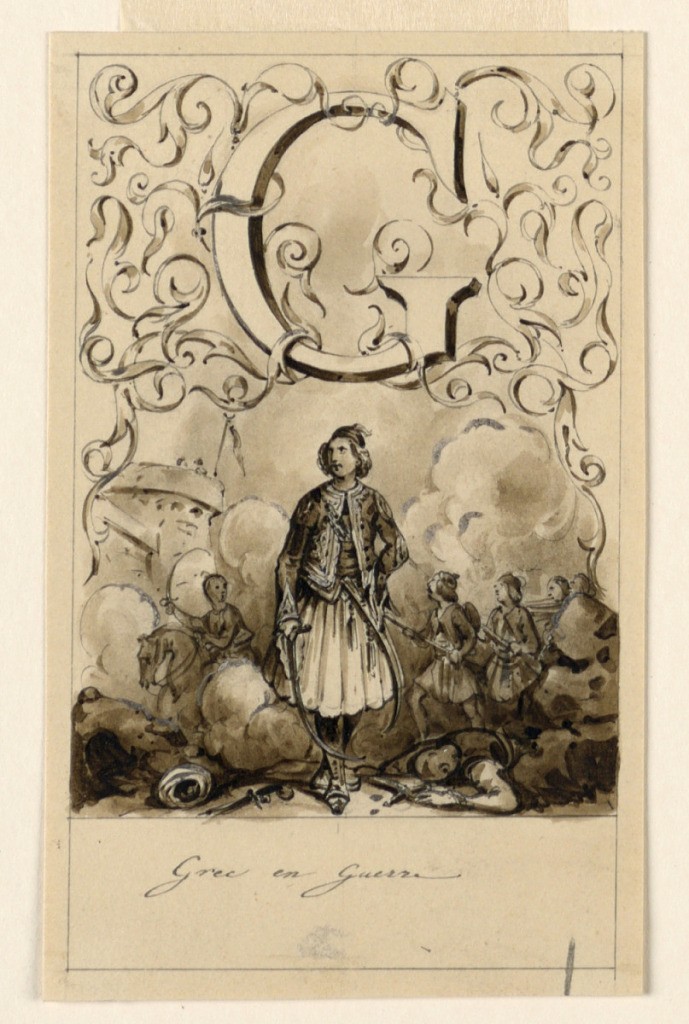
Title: Design for the Letter G of a Pictoral Alphabet: Greek Warfare
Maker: Victor Vincent Adam, French, 1801 – 1866
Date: ca. 1830
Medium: Graphite, pen and bistre ink, brush and ink wash, with white heightening on cream paper
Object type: Drawing
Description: Letter above, flanked by intertwining rinceau. Greeks are seen assailing a fortress.